Chest X-ray. View position: AP
Patient age: 9
Patient sex: F
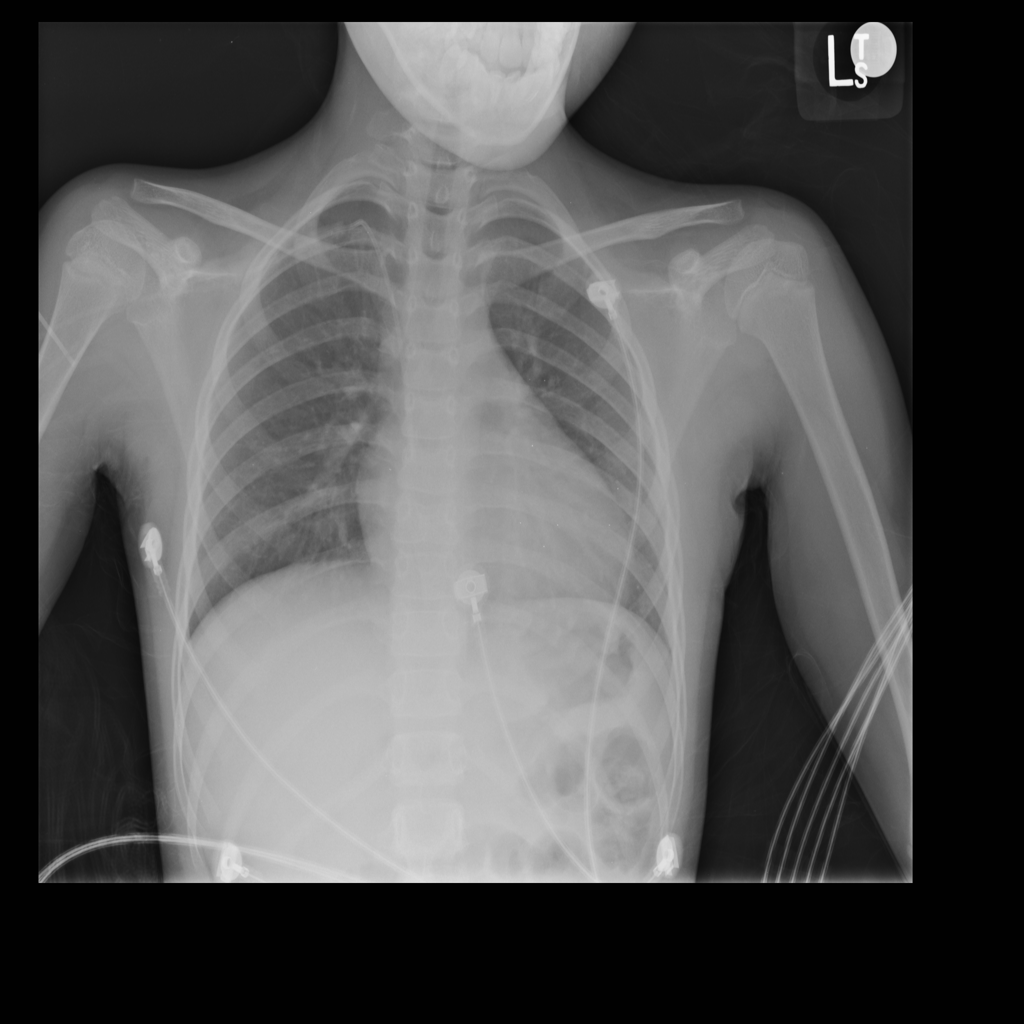
Finding: Pneumothorax